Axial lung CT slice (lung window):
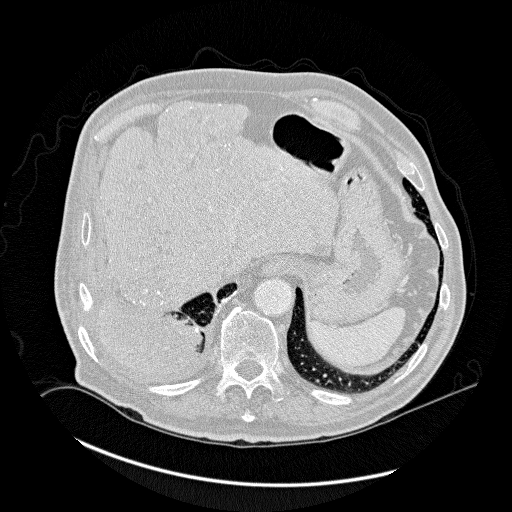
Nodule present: no